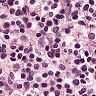
Metastatic tissue present: no